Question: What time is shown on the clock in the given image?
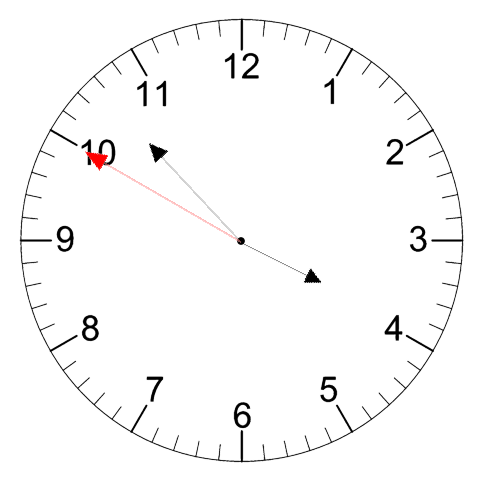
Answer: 03:52:50